Field crop: tomato
Growth stage: 1
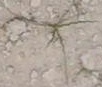
Species: cyperus